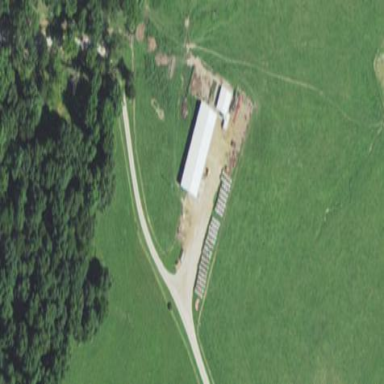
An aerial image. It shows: Farmyard area.